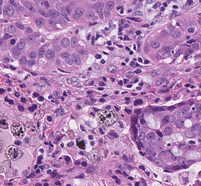
Tumor epithelial tissue: yes
Tumor-associated stroma tissue: yes
Normal tissue: no